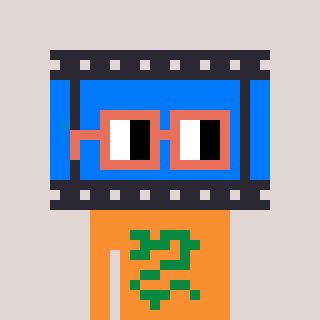
a pixel art character with square orange glasses, a film strip-shaped head and a orange-colored body on a warm background